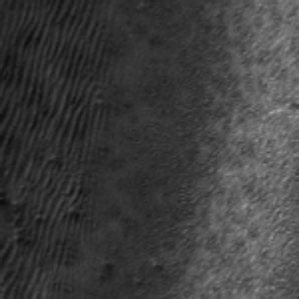
Label: frost